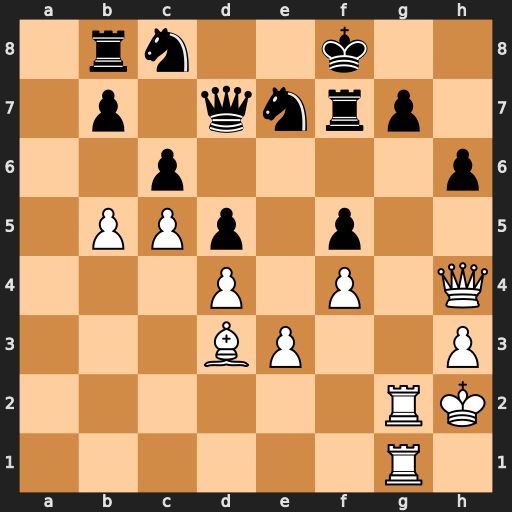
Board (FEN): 1rn2k2/1p1qnrp1/2p4p/1PPp1p2/3P1P1Q/3BP2P/6RK/6R1
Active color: w
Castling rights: -
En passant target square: -
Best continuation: Rxg7 Rxg7 Qf6+ Ke8 Rxg7